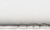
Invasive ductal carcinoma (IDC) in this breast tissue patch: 0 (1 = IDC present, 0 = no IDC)